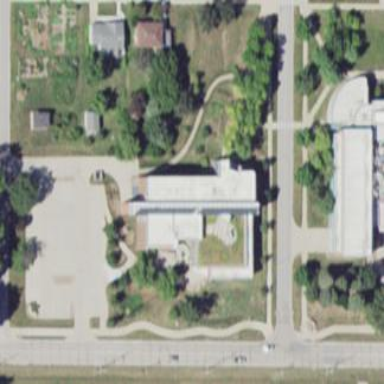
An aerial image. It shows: College building.